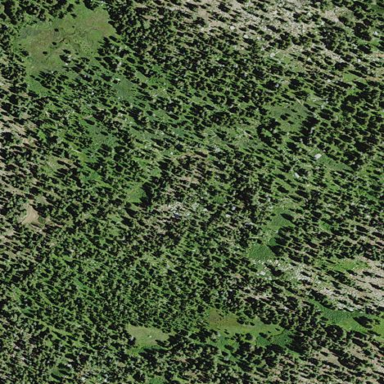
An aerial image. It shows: Wet meadow with wooded vegetation.